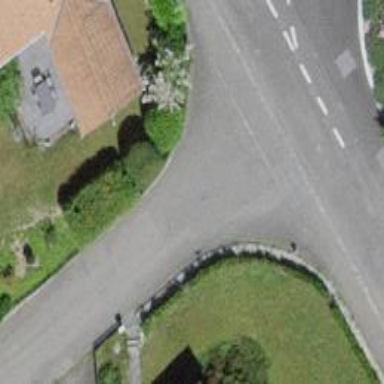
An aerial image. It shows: Residential road with asphalt surface.